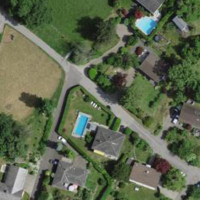
EUNIS habitat code: 55
Species observed at this site:
Cotoneaster dammeri
Allium ursinum
Fraxinus excelsior
Amelanchier ovalis
Lapsana communis
Viburnum tinus
Galium aparine
Scilla bifolia
Ranunculus acris
Convallaria majalis
Salix caprea
Laurus nobilis
Juglans regia
Malus sylvestris
Cydonia oblonga
Geum urbanum
Viola riviniana
Cirsium arvense
Primula veris
Lamium galeobdolon
Paeonia officinalis
Lysimachia nummularia
Juniperus virginiana
Aquilegia vulgaris
Acer campestre
Polemonium caeruleum
Ranunculus bulbosus
Rhododendron ponticum